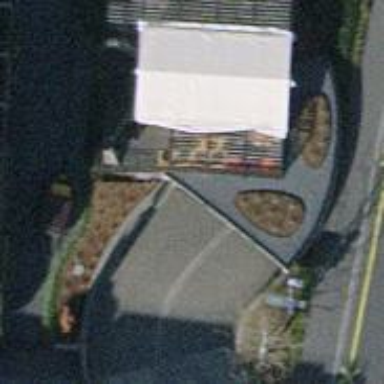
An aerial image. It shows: Parking entrance.